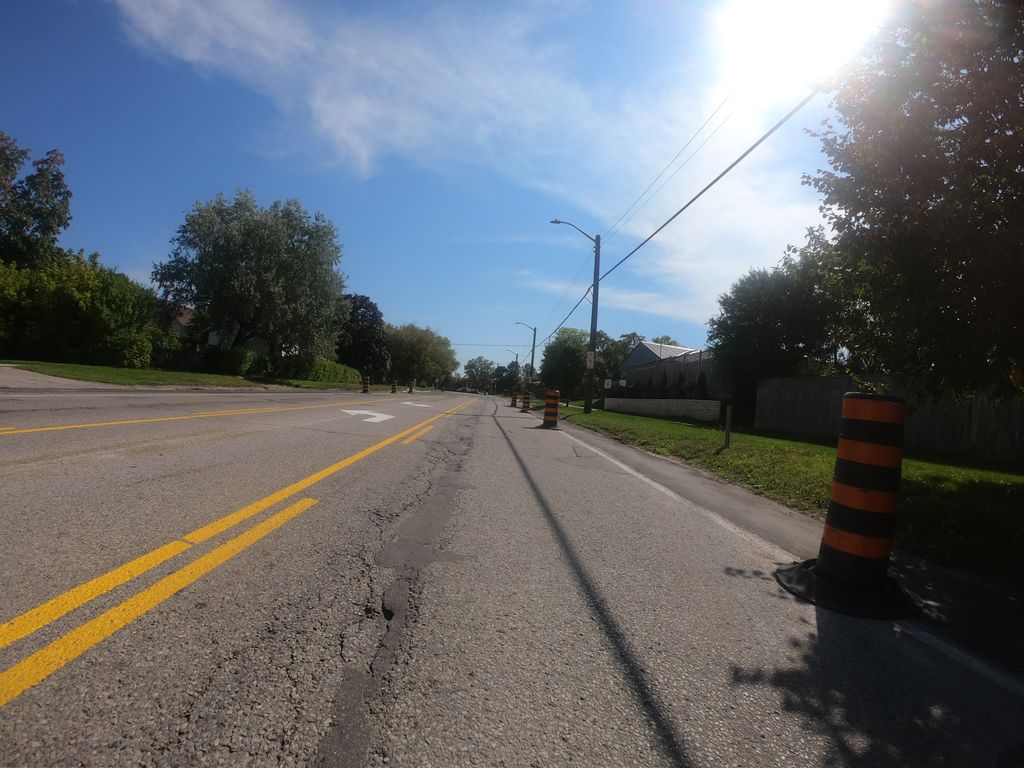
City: kitchener-waterloo